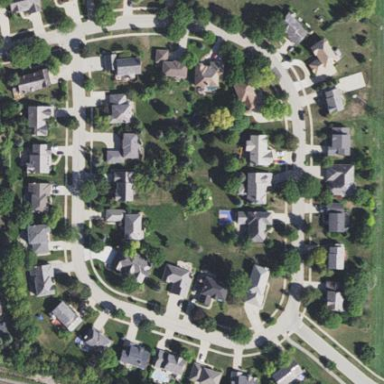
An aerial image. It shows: Single-family residential area within subdivision.